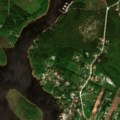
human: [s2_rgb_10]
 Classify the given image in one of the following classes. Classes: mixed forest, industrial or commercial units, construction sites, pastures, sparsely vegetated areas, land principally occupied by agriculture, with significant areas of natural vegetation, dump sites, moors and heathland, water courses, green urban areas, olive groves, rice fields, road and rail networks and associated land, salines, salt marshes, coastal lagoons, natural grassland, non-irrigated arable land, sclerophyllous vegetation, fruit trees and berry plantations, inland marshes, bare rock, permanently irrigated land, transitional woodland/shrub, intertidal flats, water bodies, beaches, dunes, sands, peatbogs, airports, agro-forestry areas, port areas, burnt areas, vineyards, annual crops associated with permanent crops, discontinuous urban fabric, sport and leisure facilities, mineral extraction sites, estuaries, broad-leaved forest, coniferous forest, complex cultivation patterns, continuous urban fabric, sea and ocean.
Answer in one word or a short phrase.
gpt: discontinuous urban fabric, coniferous forest, mixed forest, sea and ocean